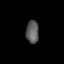
Tissue: lung
Cell type: Others
Senescence score: 0.2379
Nuclear area (px): 288
Mean DAPI intensity: 90.677